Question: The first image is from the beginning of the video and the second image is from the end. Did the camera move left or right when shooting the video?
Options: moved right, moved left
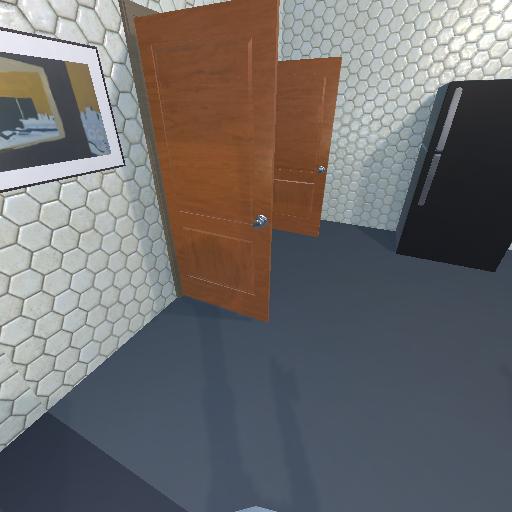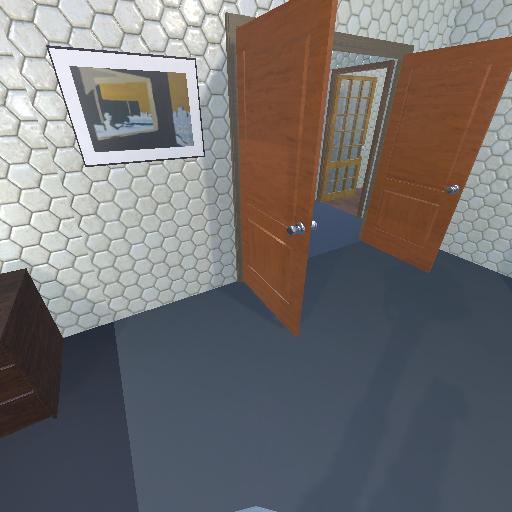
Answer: moved right